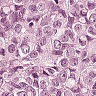
Metastatic tissue present: yes